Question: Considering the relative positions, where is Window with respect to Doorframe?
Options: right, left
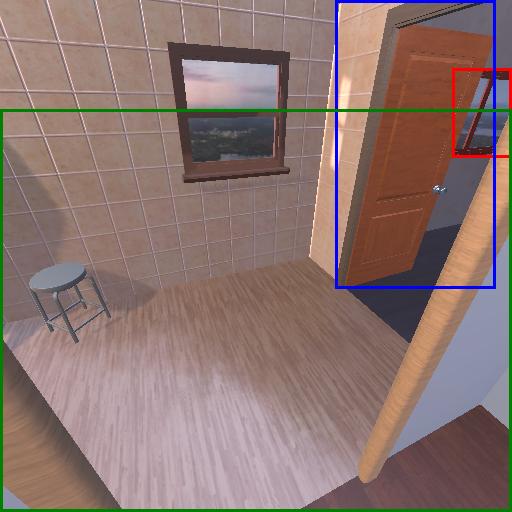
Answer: right